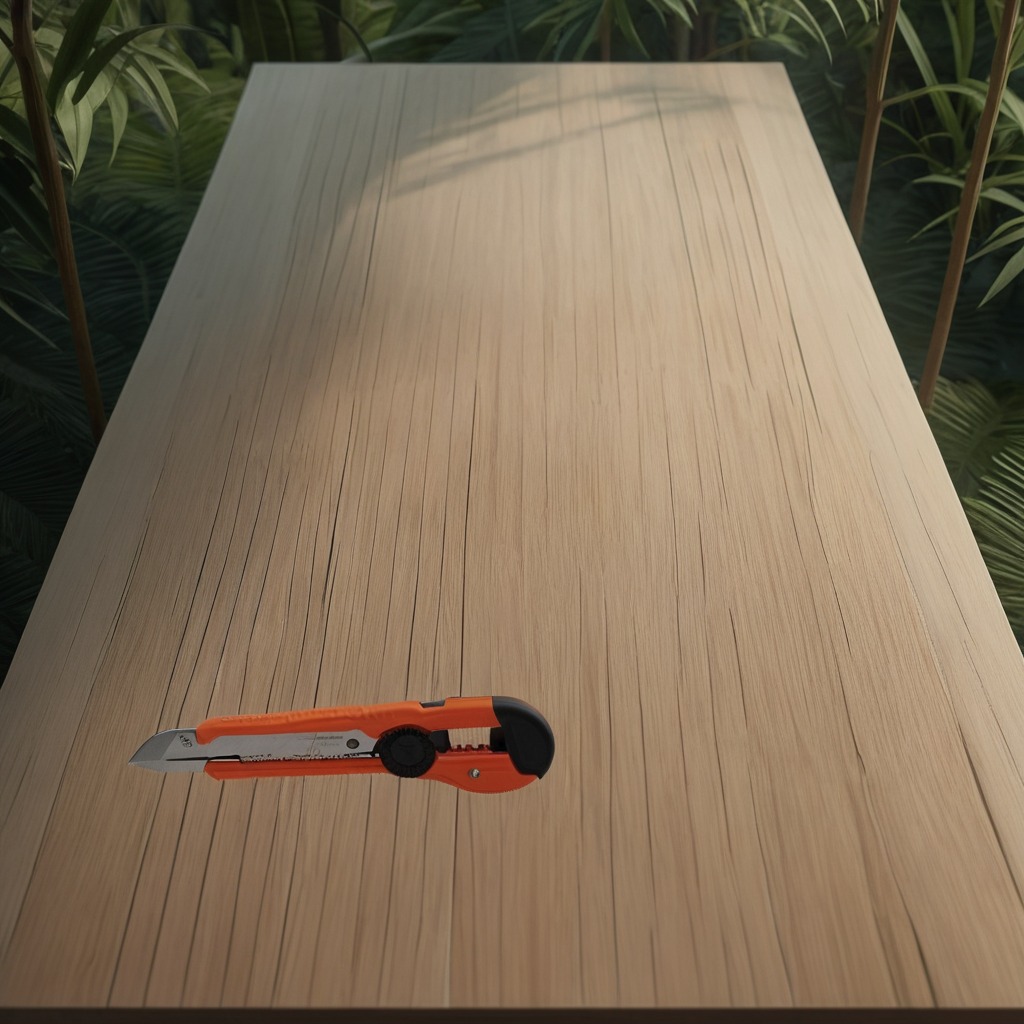
A utility knife lying on a wooden table inside a jungle field workshop tent humid ambient light worn but